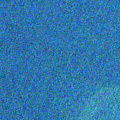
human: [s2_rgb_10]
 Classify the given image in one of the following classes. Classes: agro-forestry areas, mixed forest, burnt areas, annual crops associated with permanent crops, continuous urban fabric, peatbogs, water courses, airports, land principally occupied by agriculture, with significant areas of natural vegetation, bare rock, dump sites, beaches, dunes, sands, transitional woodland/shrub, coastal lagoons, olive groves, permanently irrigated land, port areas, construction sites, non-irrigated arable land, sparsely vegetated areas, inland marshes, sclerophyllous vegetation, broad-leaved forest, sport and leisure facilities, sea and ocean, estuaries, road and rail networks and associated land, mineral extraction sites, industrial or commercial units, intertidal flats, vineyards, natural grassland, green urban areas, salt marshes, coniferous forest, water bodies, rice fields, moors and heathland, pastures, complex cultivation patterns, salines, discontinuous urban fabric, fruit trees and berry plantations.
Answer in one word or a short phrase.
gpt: sea and ocean